Chest X-ray. View position: PA
Patient age: 40
Patient sex: M
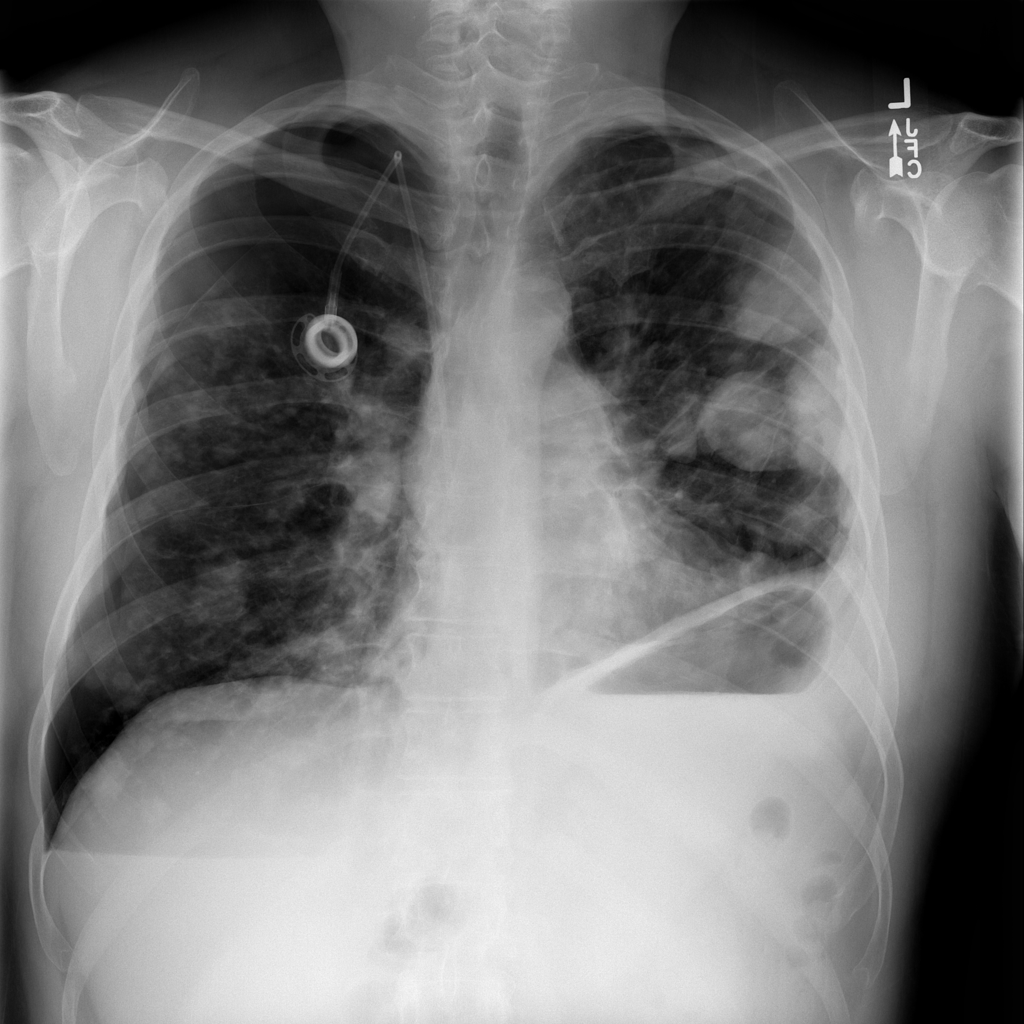
Finding: Pneumothorax